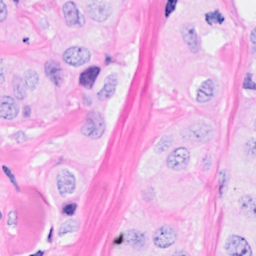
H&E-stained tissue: Breast